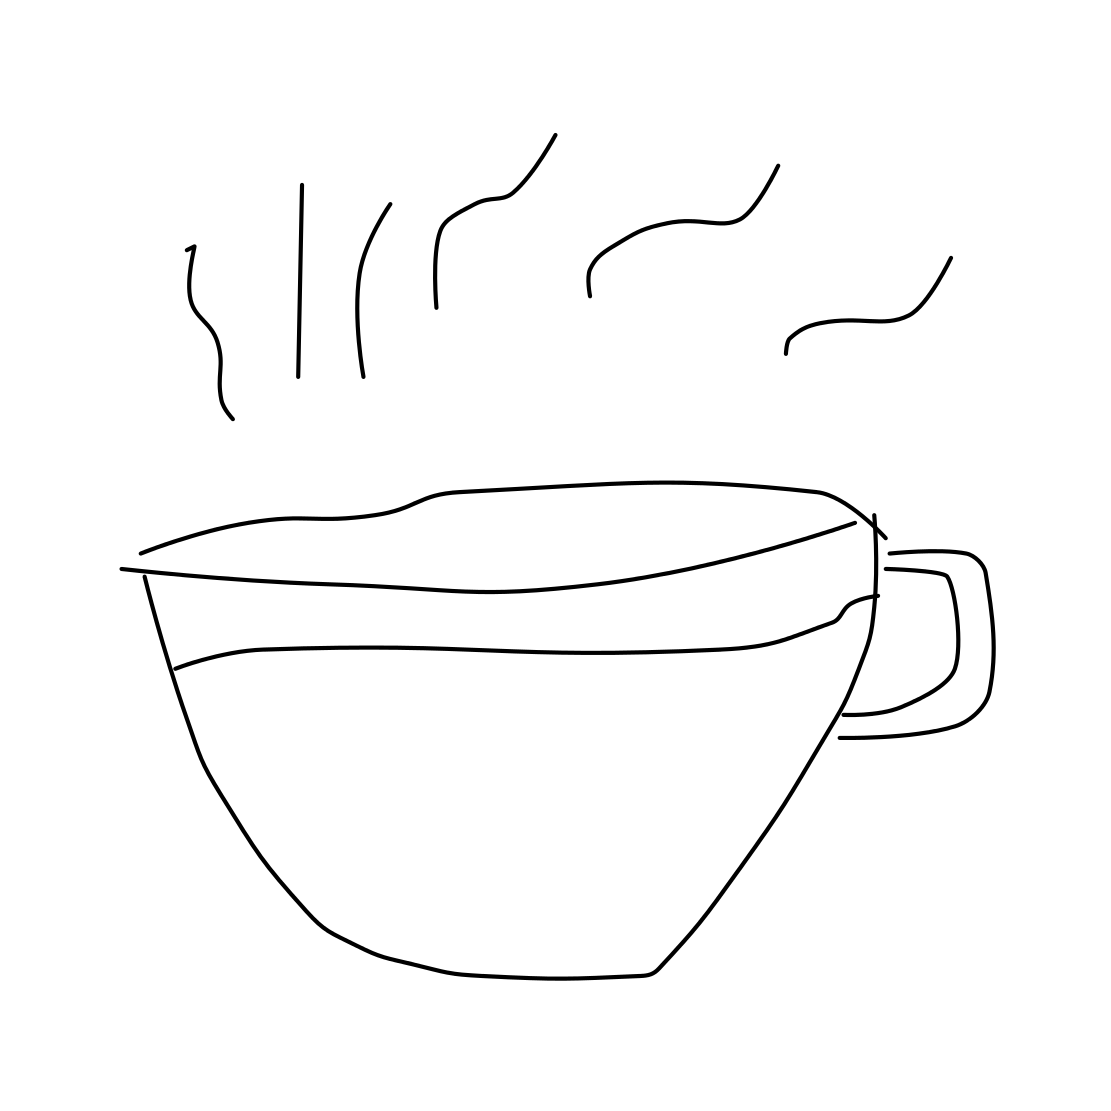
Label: teacup